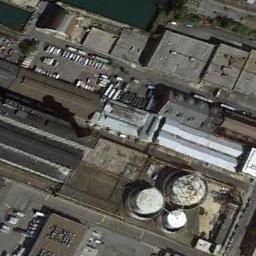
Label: industrial_area